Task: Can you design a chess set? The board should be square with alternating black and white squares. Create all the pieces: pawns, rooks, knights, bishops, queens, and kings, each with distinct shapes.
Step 1407:
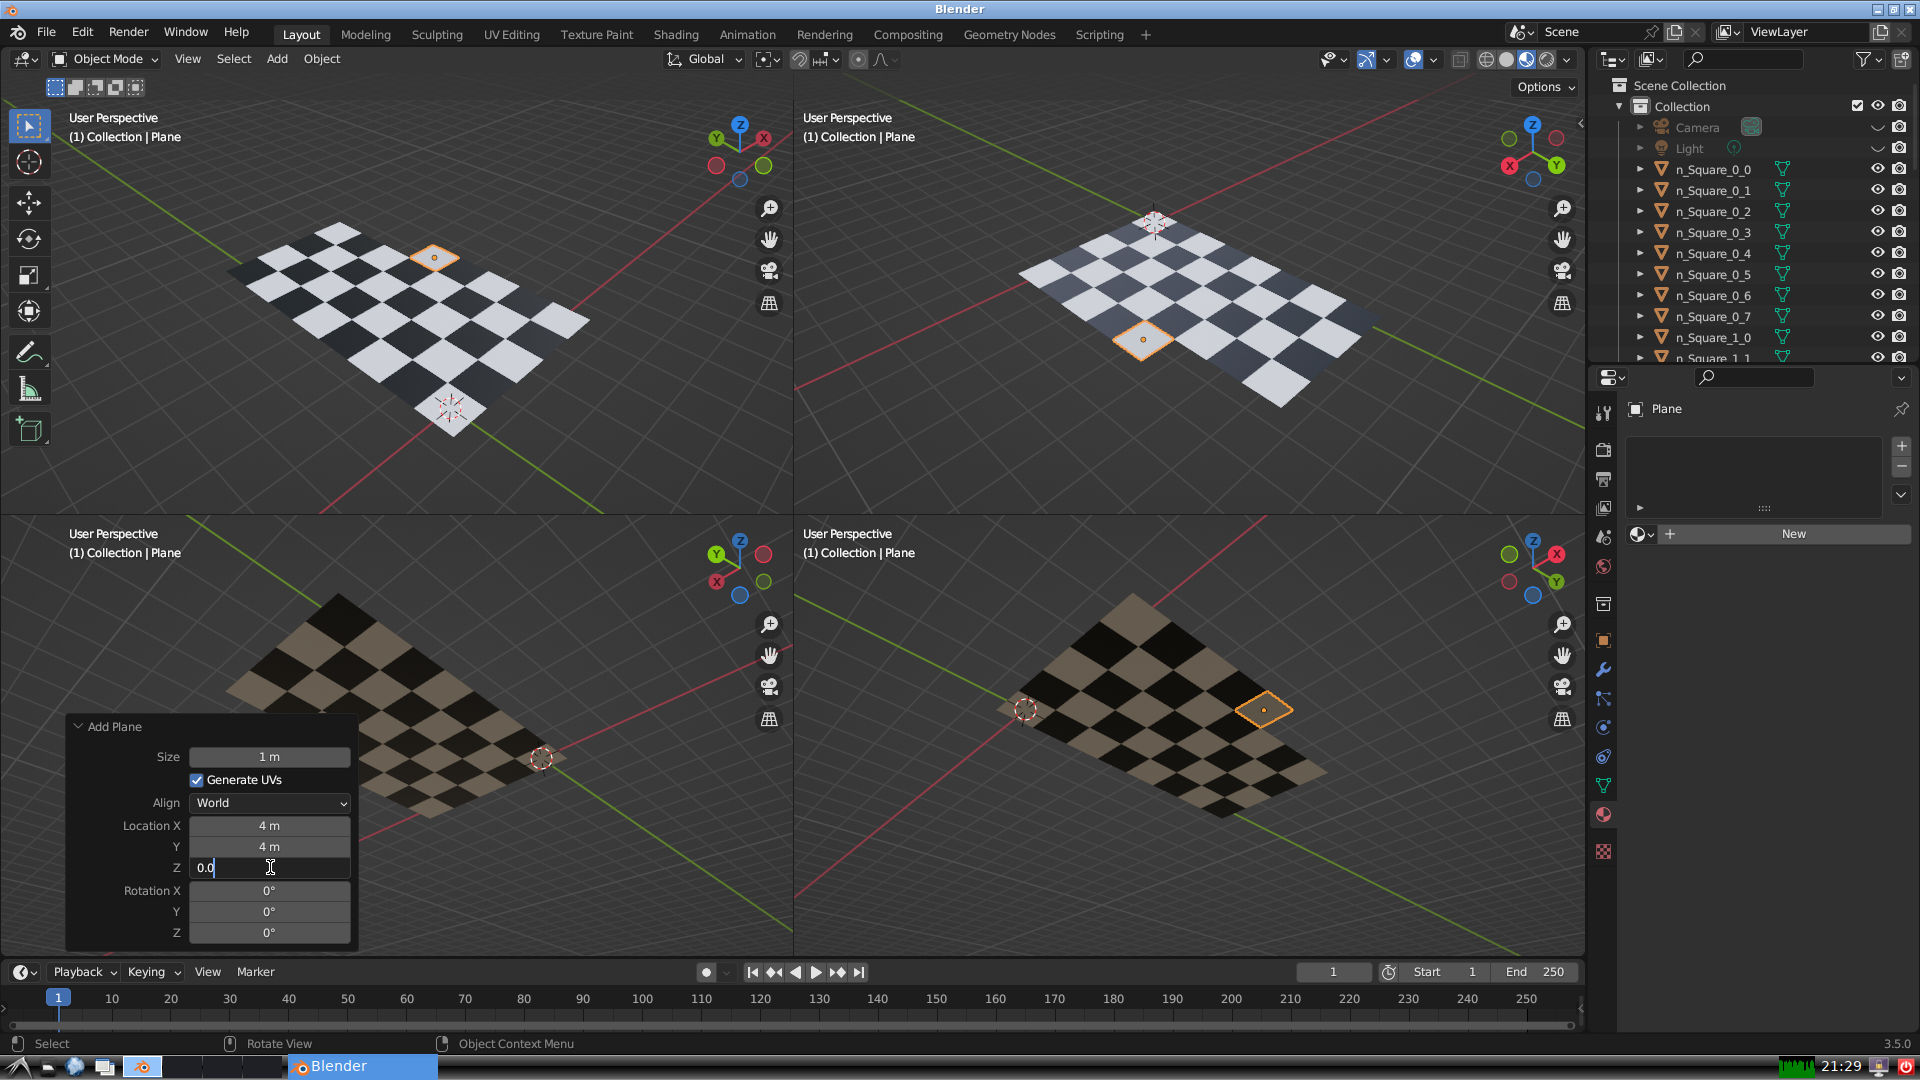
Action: {"key_press": ['Return']}